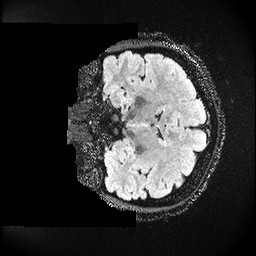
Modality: FLAIR
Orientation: coronal
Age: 35
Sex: female
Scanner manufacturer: ge
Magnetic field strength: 3 T
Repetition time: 4.802 s
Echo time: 0.1169 s